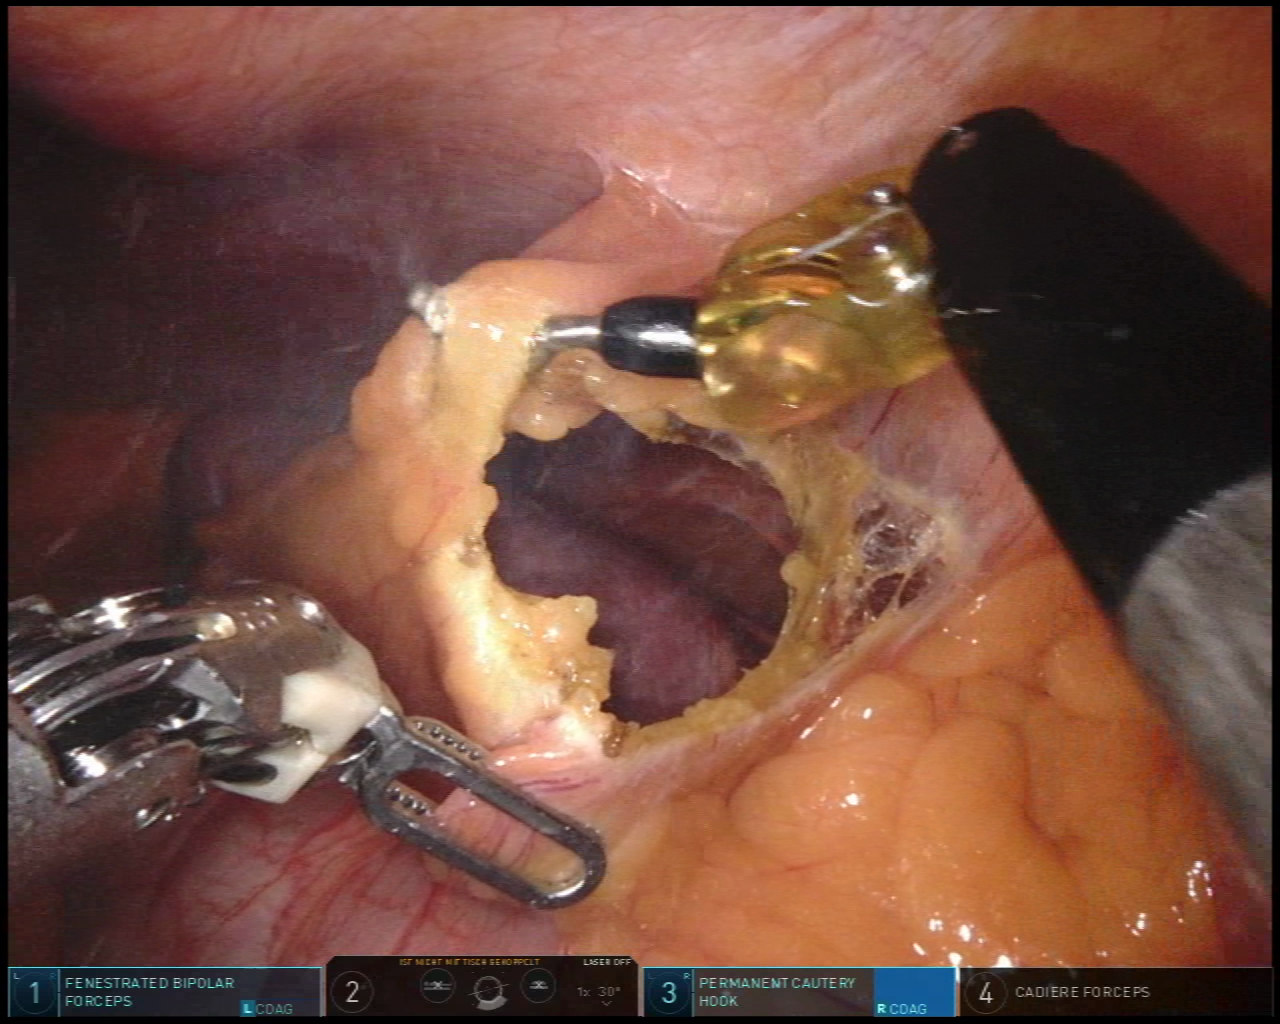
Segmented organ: colon
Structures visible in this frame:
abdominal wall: yes
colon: yes
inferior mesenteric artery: no
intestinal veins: no
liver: no
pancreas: no
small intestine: no
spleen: yes
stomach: no
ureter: no
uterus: no
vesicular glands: no